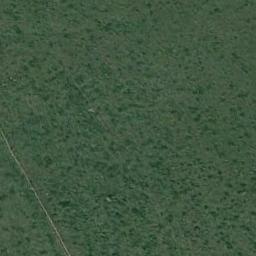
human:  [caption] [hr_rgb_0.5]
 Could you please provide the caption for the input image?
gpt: This meadow has dense lower grasses and some taller grasses and a road goes through the meadow .

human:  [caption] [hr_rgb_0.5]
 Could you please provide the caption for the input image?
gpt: There are several trees on the grass .

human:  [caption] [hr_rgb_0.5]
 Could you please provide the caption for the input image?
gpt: The meadow is dense but uneven .

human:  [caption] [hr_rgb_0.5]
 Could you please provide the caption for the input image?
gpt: A large lush green meadow covered with green grass with a winding path .

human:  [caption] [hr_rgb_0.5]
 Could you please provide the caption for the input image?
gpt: A dense meadow with many green grass .